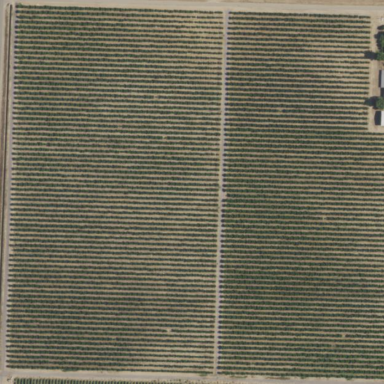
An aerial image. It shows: Vineyard with grape crops.